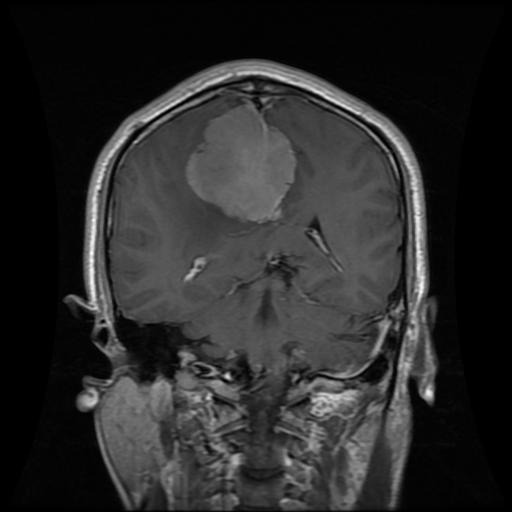
Label: meningioma